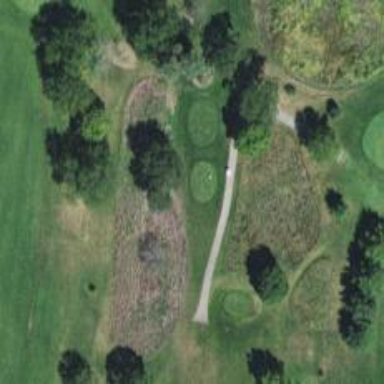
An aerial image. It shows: Pathway for golfing.